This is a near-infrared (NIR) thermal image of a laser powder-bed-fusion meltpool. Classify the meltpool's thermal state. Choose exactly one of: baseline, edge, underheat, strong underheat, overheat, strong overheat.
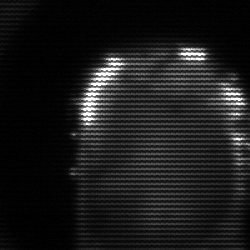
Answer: baseline